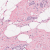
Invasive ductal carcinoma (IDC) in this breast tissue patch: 1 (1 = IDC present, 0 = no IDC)